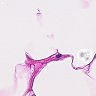
Metastatic tissue present: no